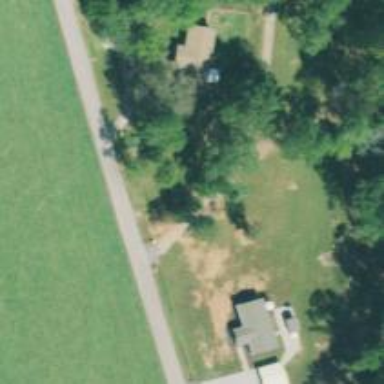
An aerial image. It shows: Driveway.